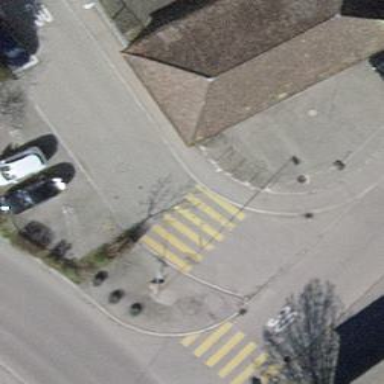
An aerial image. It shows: Residential road with asphalt surface and sidewalk on the left side.